Question: Can someone tell me what I'm doing wrong here? The inner class 'tab' is supposed to have a negative top margin but when the '-ms-filter:Alpha(opacity=40);' gets applied, the container seems to have a overflow:hidden forced.
Remember this is only happening in IE8. Here is the fiddle:
<URL>
Please let me know if there is more information I can provide, and thank you in advance.
this is a screenshot using IE8 developer tools, I've unchecked as many options as possible to try to figure out what is causing the opacity problem (keep in mind, '-ms-filter:...' does not show in the IE8 CSS developer list; but it is applied).

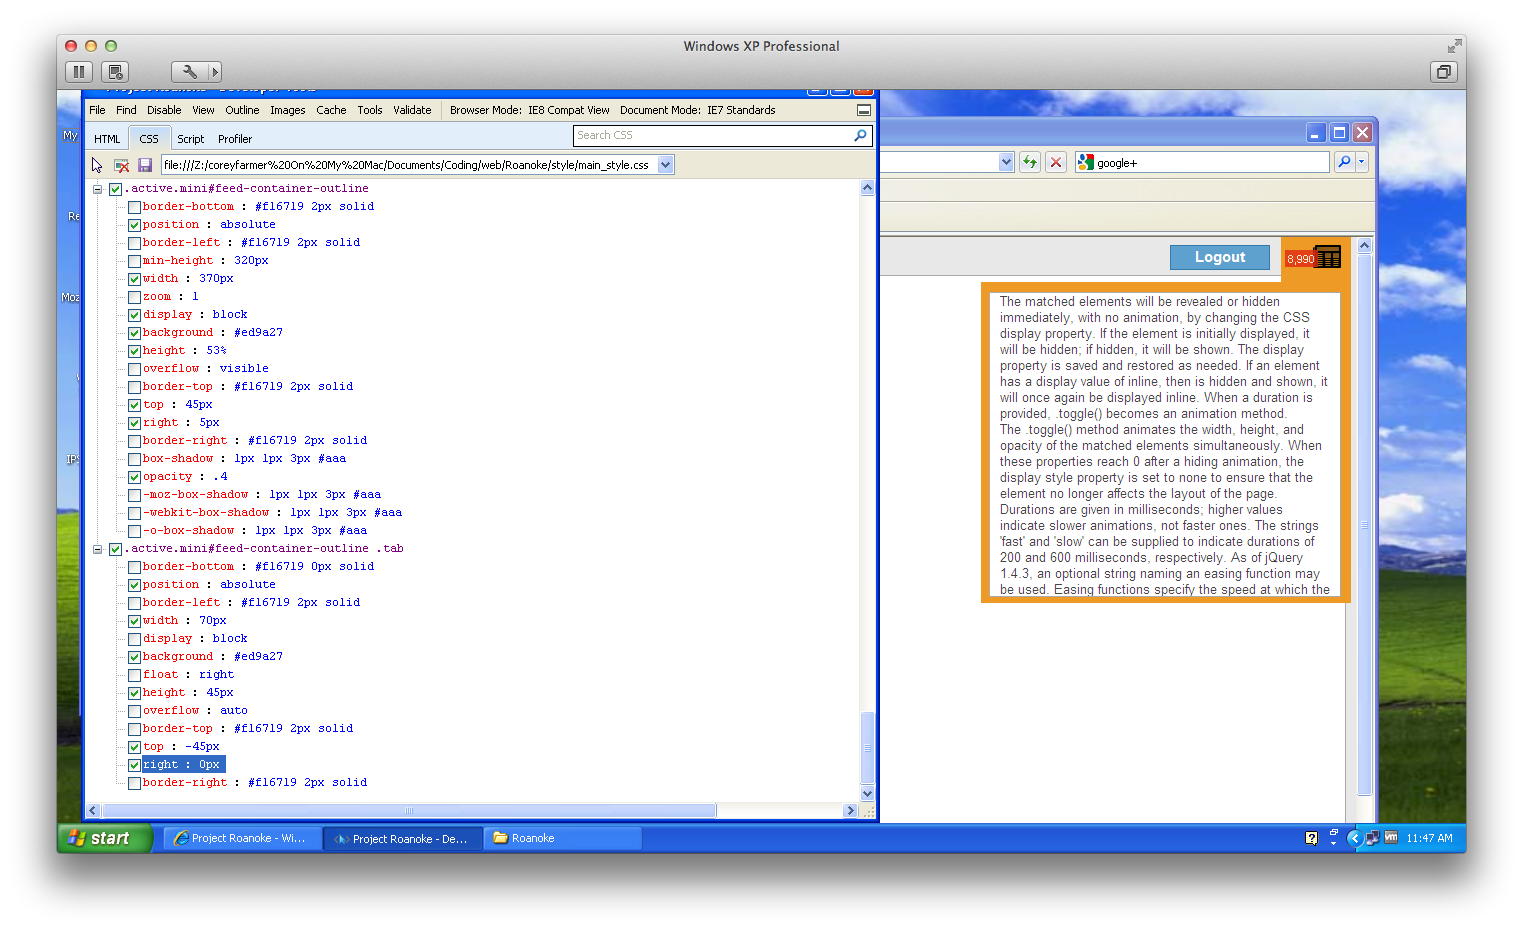
Answer: got rid of the z-index in the fiddle.. that z-index confuses IE8, and it believes that you don't want overflow when you have it.. That is IE for you...
<URL>
'''
#feed-container-outline.mini.active {
display:block;
position:absolute;
zoom:1;
right:5px;
top:45px;
width:370px;
height:53%;
min-height:320px;
background:#ED9A27;
opacity:.4;
border:2px solid #F16719;
-moz-box-shadow:1px 1px 3px #aaa;
-webkit-box-shadow:1px 1px 3px #aaa;
-o-box-shadow:1px 1px 3px #aaa;
box-shadow:1px 1px 3px #aaa;
overflow:visible;
-ms-filter:"progid:DXImageTransform.Microsoft.Alpha(Opacity=40)";
}
#feed-container-outline.mini.active .tab {
display:block;
overflow:auto;
position:absolute;
float:right;
-ms-filter:"progid:DXImageTransform.Microsoft.Alpha(Opacity=40)";
width:70px;
right:-1px;
top:-45px;
height:45px;
background:#ED9A27;
border:2px solid #F16719;
border-bottom: 0px;
}
'''